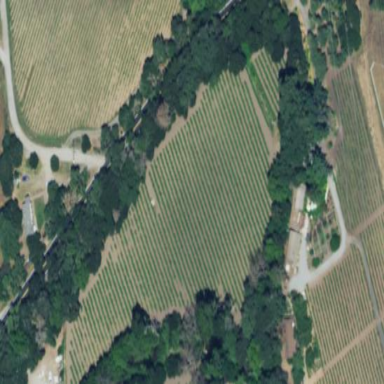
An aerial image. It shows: Vineyard growing grapes.